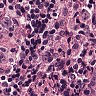
Metastatic tissue present: no